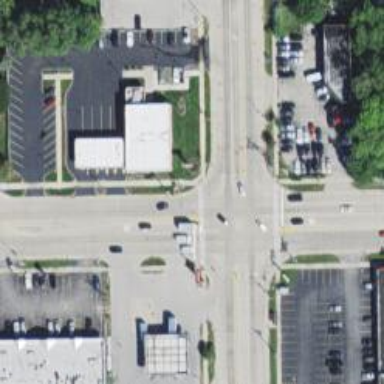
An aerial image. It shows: Uncontrolled road crossing.